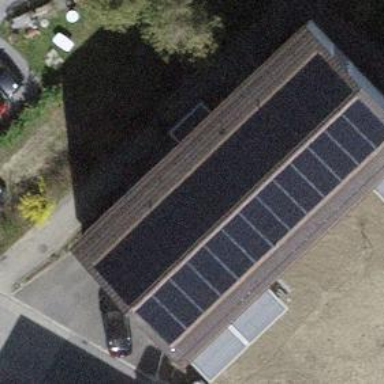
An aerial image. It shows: Solar power generator.